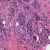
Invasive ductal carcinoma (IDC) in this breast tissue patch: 1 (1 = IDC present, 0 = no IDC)